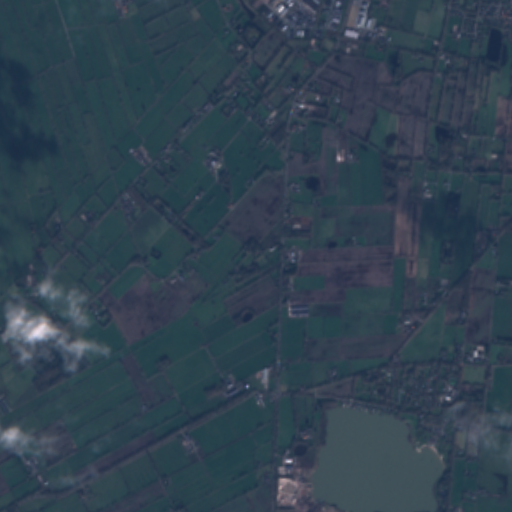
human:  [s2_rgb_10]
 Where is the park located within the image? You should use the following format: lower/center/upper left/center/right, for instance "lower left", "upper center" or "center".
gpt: The park is located in the lower right of the image.
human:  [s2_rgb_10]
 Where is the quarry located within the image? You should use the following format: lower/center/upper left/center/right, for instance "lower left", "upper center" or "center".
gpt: The quarry is located in the lower center of the image.
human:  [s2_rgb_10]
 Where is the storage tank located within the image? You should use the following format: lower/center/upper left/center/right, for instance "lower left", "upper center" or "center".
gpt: The storage tank is located in the lower right of the image.
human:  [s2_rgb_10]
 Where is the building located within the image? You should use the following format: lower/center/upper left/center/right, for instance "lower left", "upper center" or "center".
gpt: There is no building in the image.